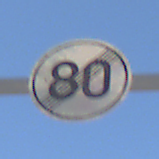
Verkehrszeichen: EndeGeschwindigkeit80
Umgebung: Outdoor, Nature
Tageszeit: MorningAfternoon
Wetter: Clear
Licht: Natural
Jahreszeit: NotSpecified
Kontrast: HighContrast